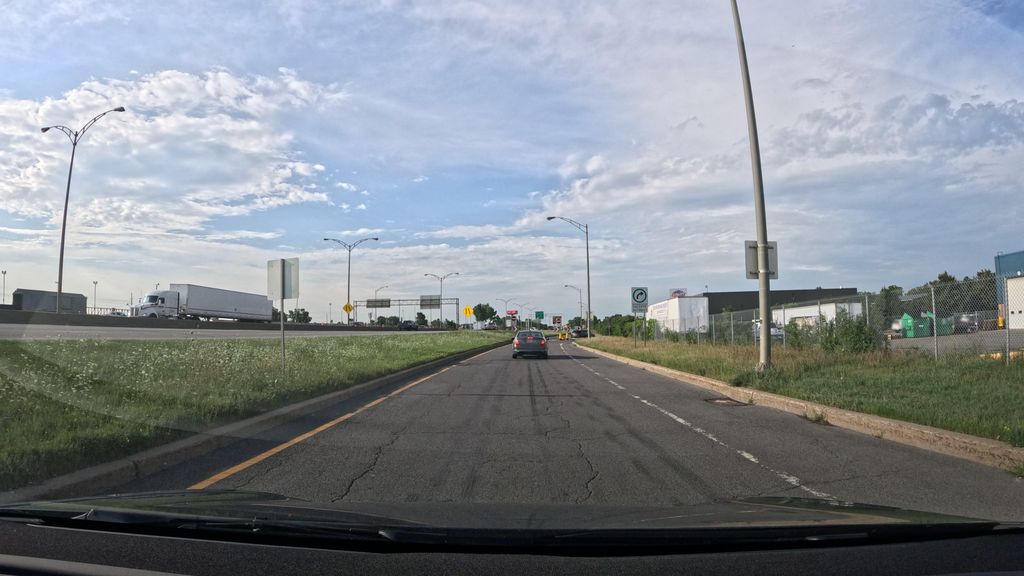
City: montreal